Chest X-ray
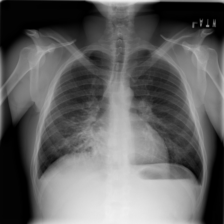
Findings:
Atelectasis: negative
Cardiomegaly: negative
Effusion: positive
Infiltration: positive
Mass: negative
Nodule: negative
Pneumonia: negative
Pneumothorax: negative
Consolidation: negative
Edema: negative
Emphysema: negative
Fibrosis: negative
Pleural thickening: negative
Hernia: negative